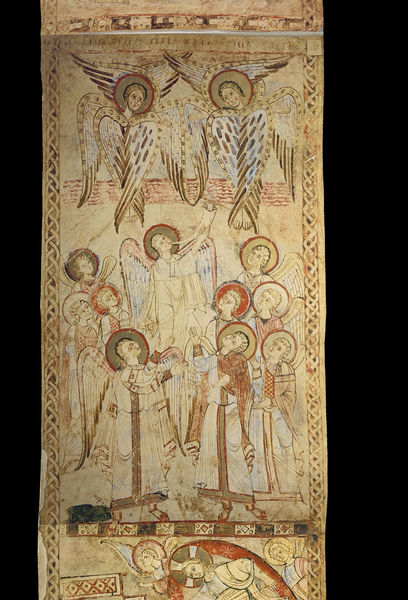
Titel: Exultetrolle, Fragment in 20 Stücken
Standort: Herkunft: Benevent (EU - I - Kampanien)
Institution: Bibliotheca Apostolica Vaticana
Schlagwörter: flügel, himmel, frauen, männer, rot, malerei, muster, ornament, wand, federn, rahmen, horn, kirche, gewand, musik, engel, relief, men, red, robes, women, gold, group, painting, pattern, kreuz, heiligenschein, jesus, antik, angel, angels, harp, heiliger, heilige, hörner, borde, maria, anbetung, erzengel, einfassung, fresco, wings, sandals, winged, seraphim, heilige geist, border, cherubin, halo, holy, heilg, knot, write, celtic, cerubim, bugel, hinmelfahrt